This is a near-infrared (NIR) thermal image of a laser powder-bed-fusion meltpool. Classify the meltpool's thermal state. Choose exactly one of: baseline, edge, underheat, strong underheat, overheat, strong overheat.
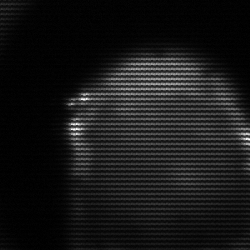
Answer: edge